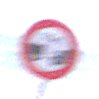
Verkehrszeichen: VerbotUnterschreitenMindestabstand
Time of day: SunriseSunset
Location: Outdoor (Beach)
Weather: Overcast
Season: NotSpecified
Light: Natural